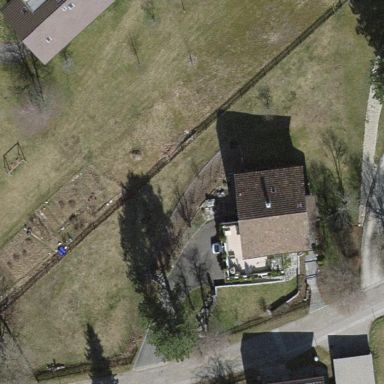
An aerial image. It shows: Residential garden.